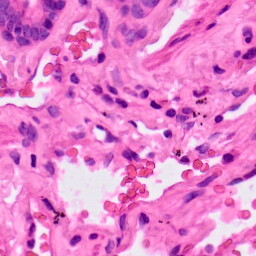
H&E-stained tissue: Lung